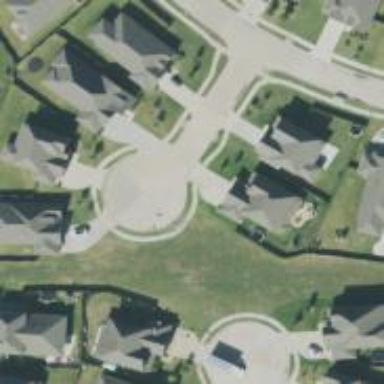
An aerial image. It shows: Circle-shaped turning circle on the road.